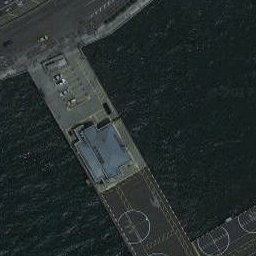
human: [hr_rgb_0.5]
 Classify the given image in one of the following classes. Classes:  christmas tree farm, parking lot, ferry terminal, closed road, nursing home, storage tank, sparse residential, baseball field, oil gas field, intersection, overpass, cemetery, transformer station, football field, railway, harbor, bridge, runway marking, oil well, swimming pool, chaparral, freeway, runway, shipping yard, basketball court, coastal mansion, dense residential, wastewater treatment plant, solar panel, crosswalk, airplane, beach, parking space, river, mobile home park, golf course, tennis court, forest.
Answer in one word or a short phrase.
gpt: bridge